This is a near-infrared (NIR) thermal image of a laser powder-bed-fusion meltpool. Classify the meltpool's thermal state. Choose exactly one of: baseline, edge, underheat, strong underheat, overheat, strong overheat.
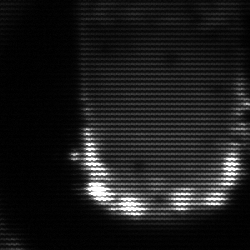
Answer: baseline